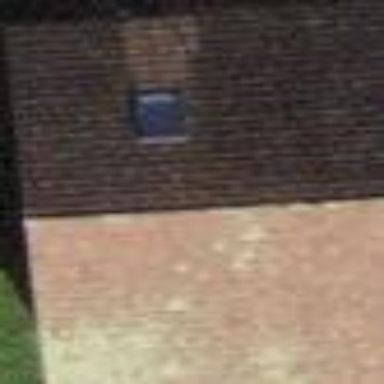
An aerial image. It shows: Building with tile roof.